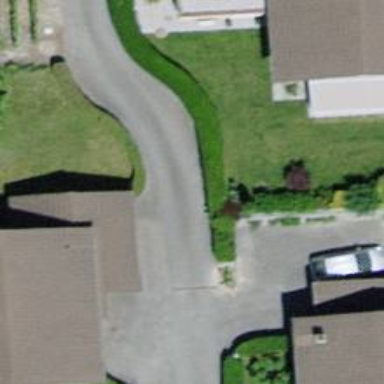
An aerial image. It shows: Residential road with asphalt surface.